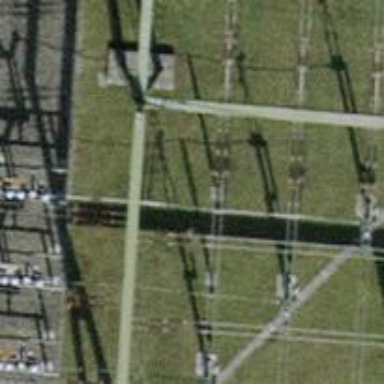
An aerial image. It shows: Bay where power lines run through.